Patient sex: M
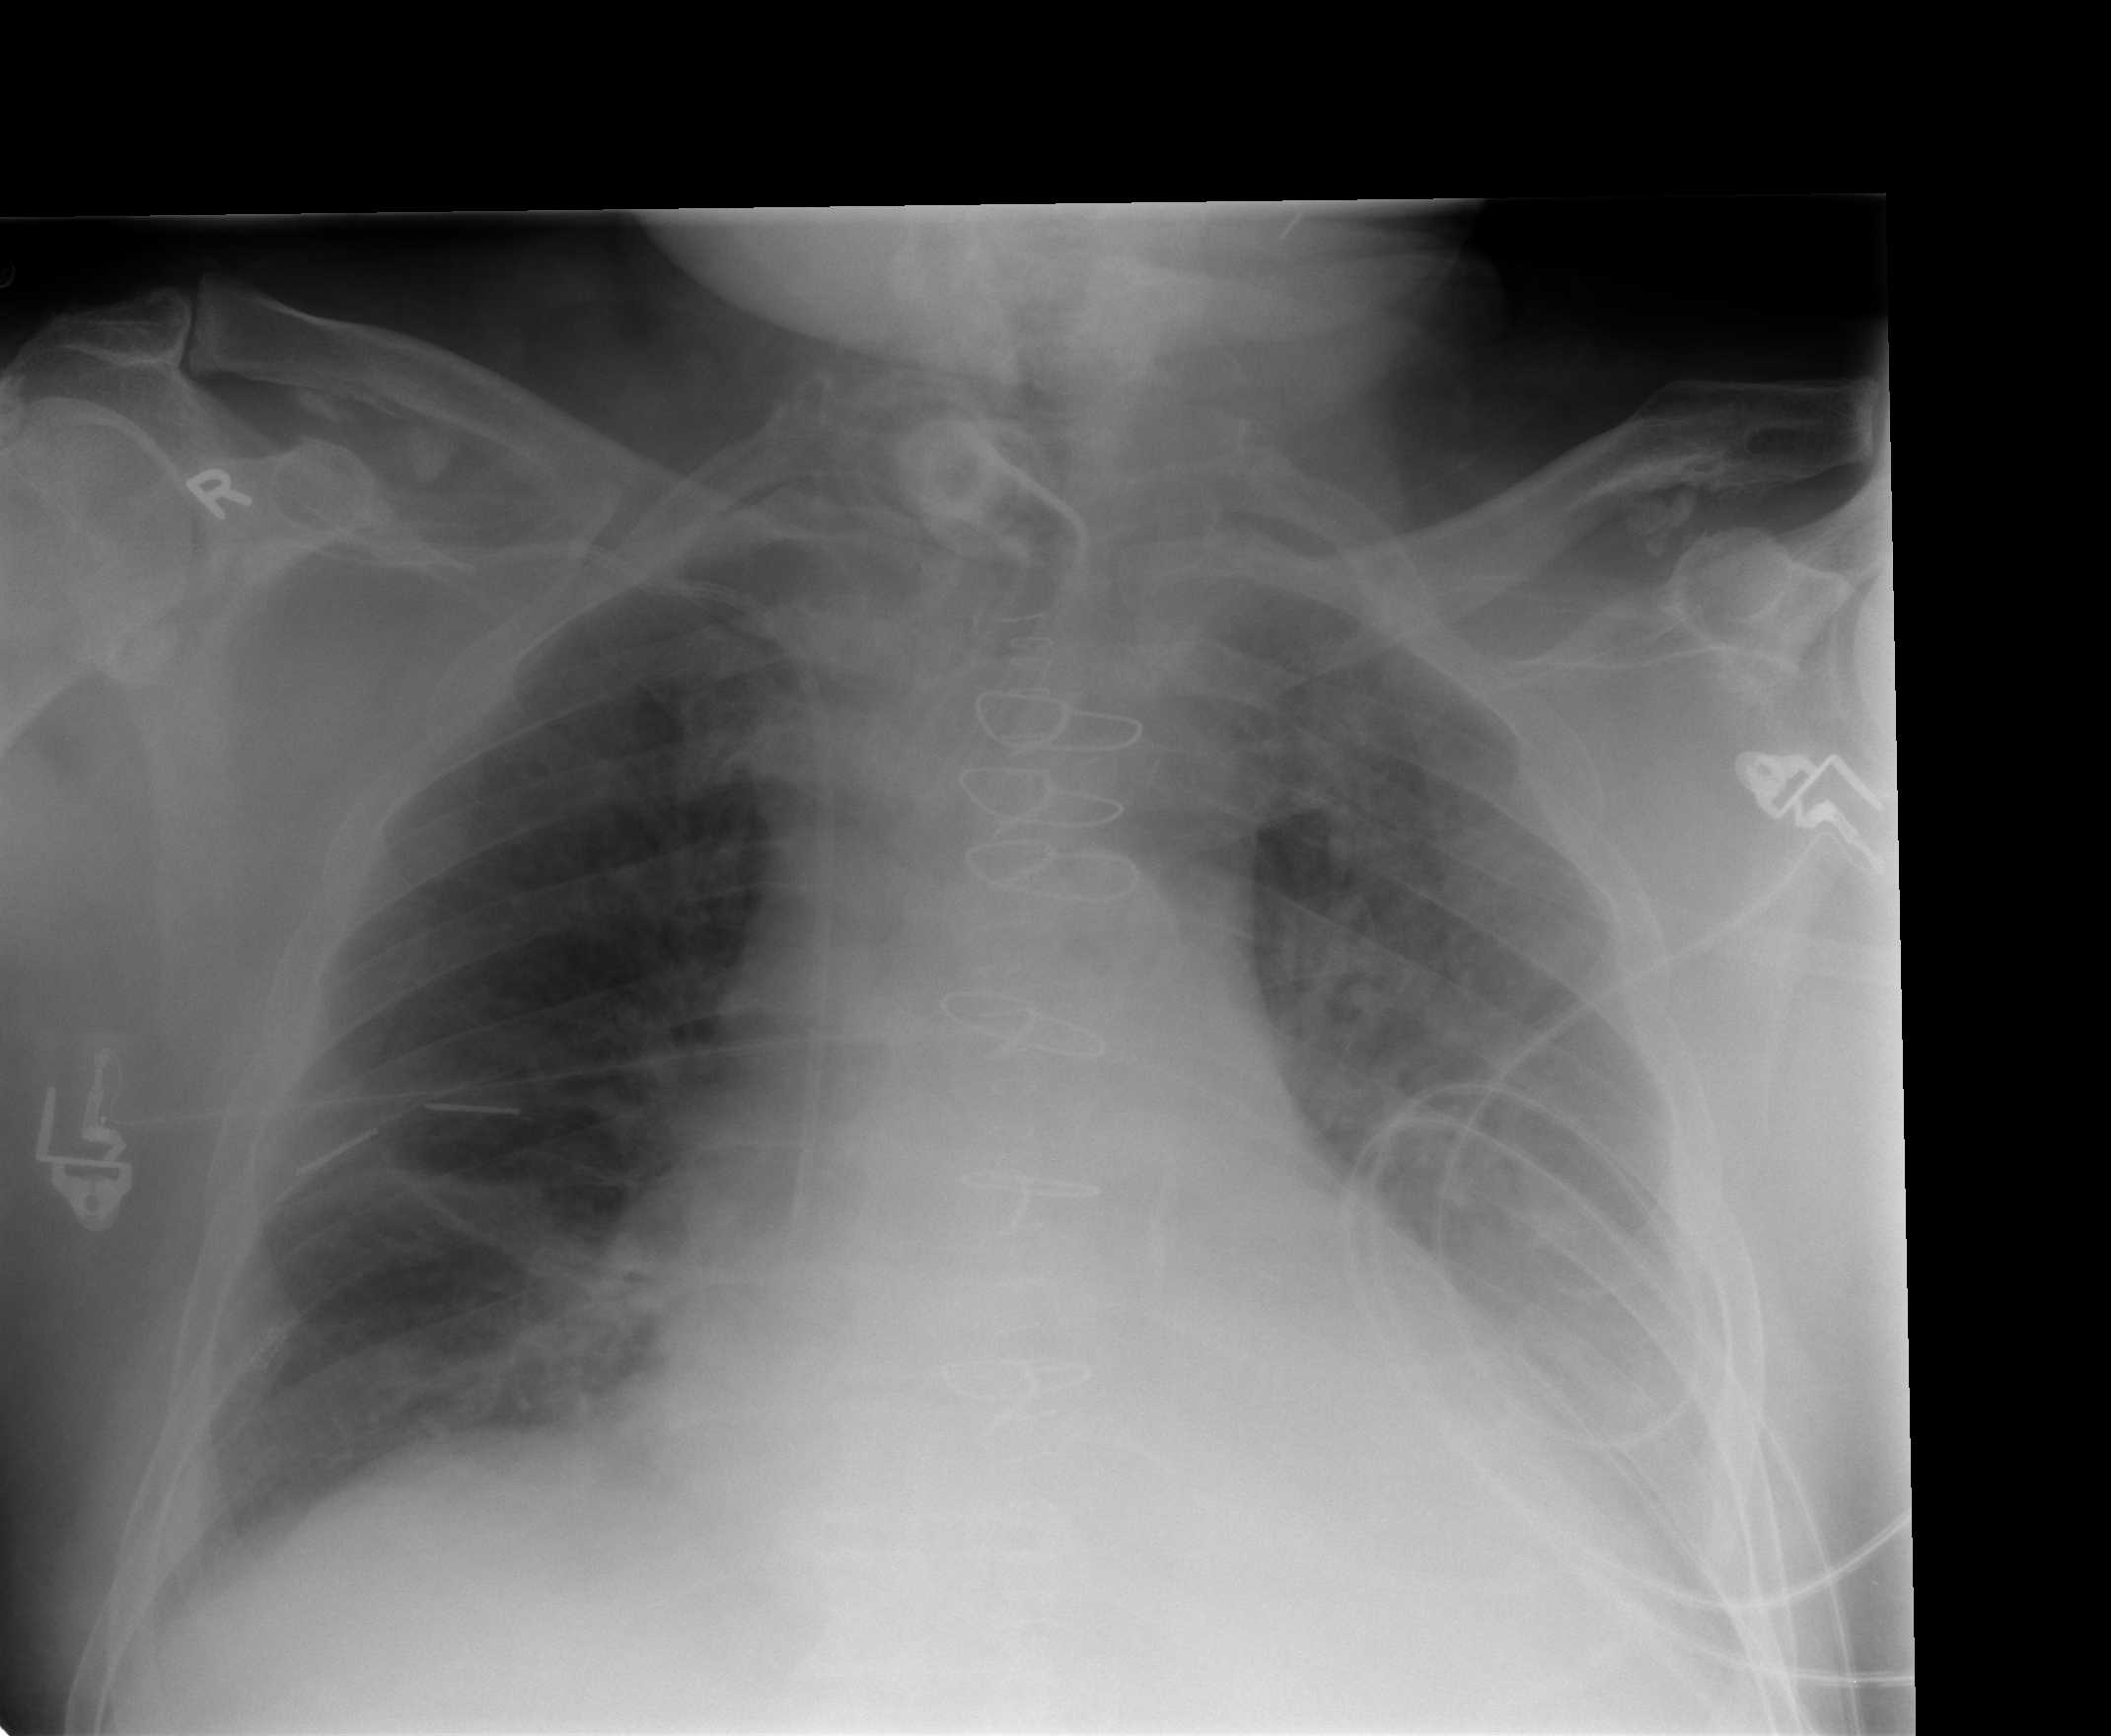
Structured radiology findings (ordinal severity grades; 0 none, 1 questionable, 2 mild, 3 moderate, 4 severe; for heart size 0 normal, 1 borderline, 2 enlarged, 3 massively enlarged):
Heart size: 2
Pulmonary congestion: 0
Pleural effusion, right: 0
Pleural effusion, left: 2
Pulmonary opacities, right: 0
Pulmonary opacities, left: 2
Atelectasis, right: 1
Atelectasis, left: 2